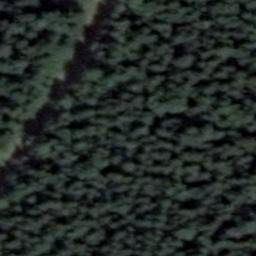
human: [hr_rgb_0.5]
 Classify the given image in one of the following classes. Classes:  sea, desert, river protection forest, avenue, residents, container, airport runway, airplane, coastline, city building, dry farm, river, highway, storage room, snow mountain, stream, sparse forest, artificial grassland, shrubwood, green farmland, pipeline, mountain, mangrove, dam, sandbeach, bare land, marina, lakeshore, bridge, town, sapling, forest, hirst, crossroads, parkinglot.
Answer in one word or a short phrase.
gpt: forest